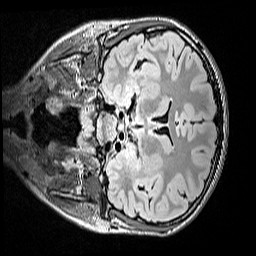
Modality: FLAIR
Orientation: coronal
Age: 11
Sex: female
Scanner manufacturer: siemens
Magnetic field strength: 3 T
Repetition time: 5 s
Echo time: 0.388 s